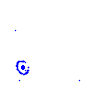
Particle: pion